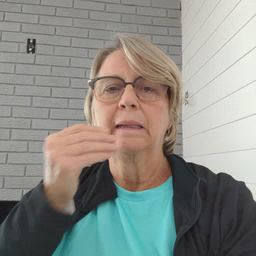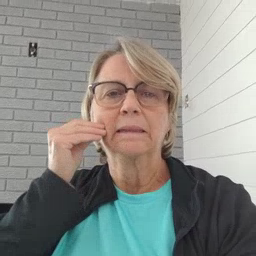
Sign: kiss